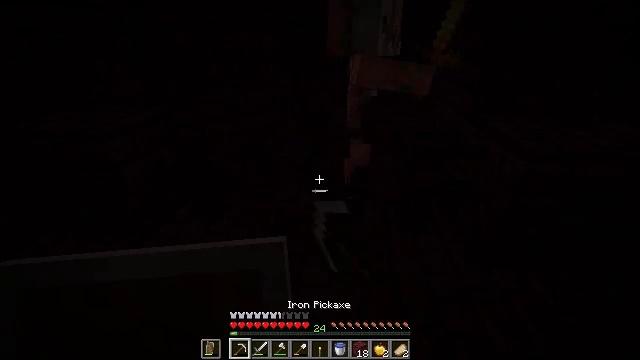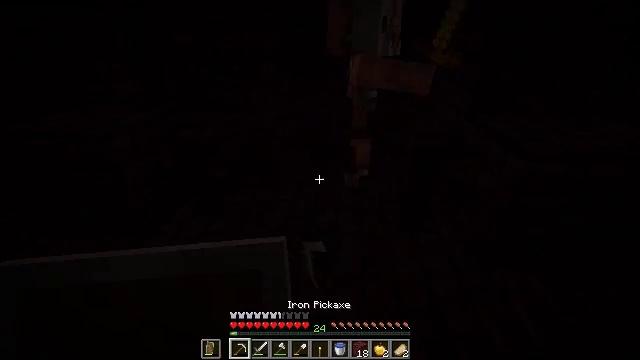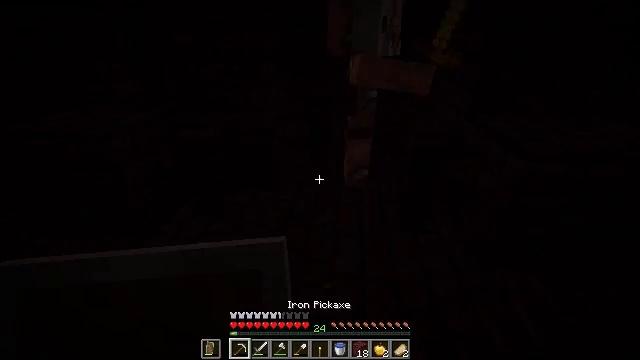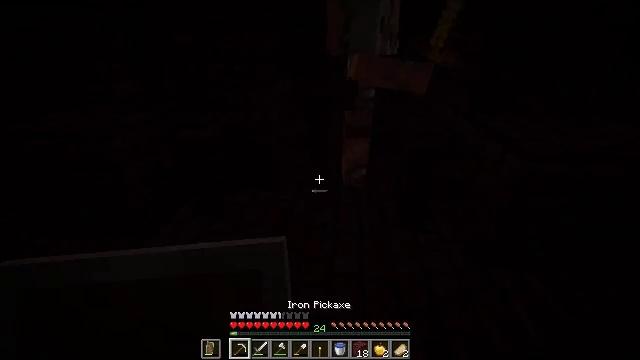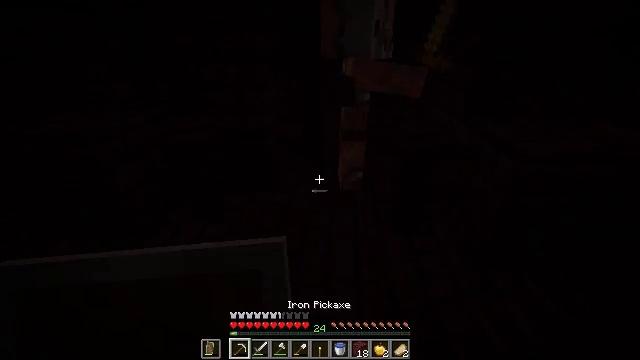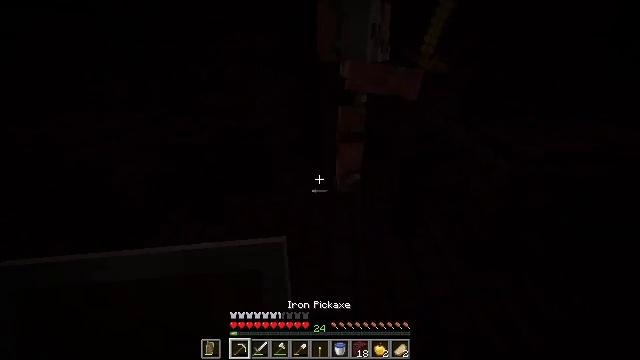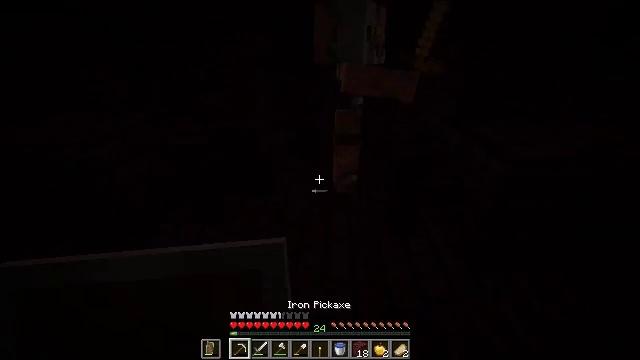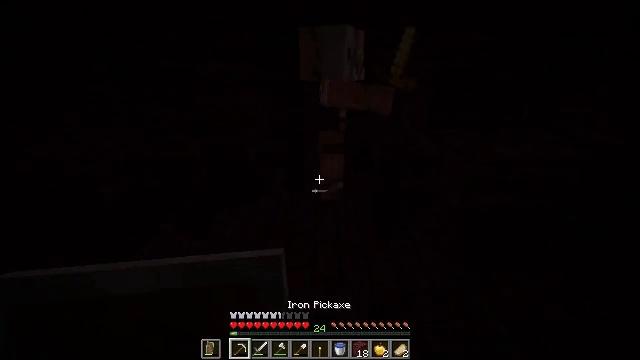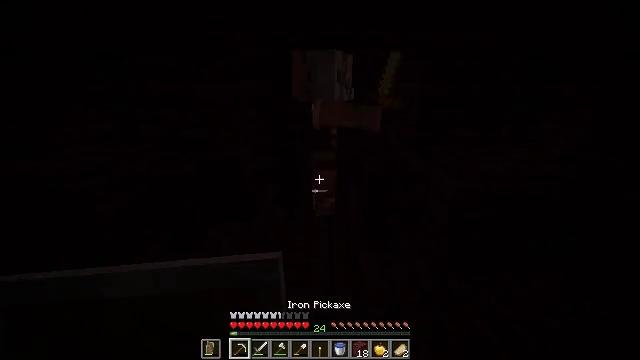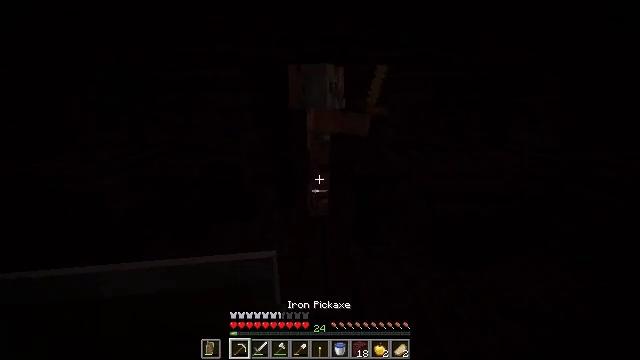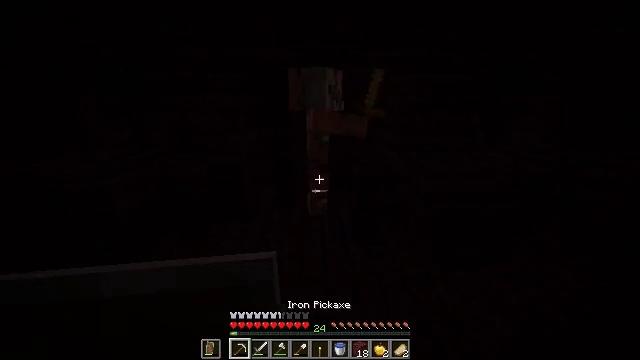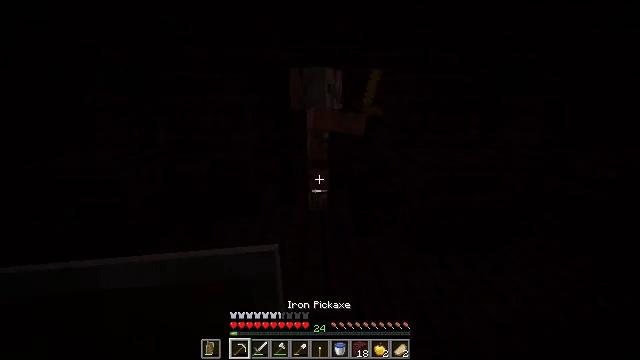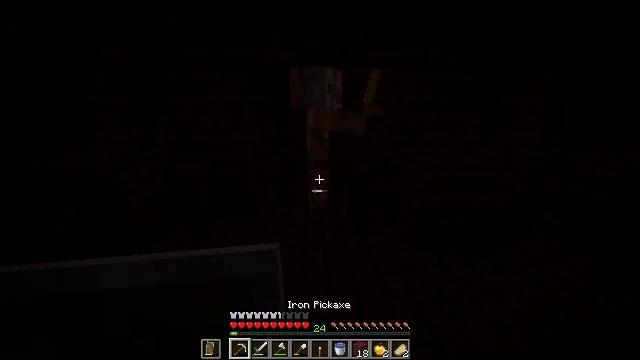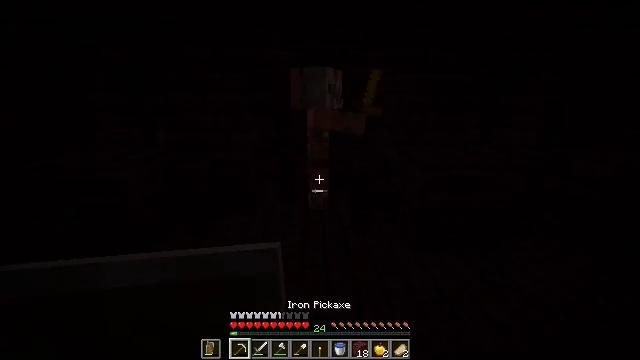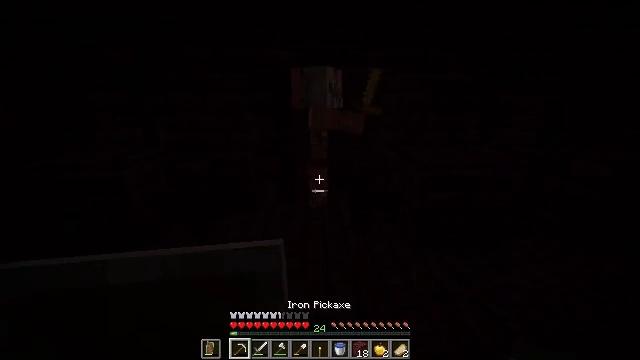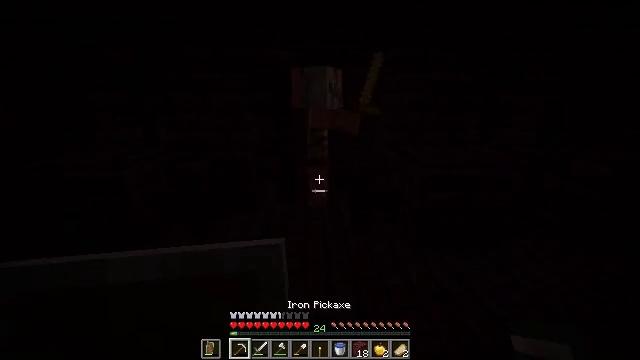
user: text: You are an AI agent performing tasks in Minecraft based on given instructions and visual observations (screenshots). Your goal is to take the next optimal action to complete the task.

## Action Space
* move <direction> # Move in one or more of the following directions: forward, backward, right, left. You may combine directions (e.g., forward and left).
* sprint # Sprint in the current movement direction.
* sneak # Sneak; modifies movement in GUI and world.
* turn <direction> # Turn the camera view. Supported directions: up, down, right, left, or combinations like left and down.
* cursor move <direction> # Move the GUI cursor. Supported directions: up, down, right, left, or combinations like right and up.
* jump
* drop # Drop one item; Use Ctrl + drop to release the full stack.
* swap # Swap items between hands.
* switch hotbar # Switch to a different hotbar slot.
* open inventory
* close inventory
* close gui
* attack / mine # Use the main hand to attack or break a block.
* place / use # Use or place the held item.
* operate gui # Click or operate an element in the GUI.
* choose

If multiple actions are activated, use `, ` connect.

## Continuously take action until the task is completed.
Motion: motion action
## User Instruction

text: Break the nether brick fence for gathering materials.
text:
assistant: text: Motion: attack / mine
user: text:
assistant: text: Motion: attack / mine
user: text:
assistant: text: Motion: no_op
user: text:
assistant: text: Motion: no_op
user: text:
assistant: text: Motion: no_op
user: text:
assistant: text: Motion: move back
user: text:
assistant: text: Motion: move back, turn right and up
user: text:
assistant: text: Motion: move back, turn right and up
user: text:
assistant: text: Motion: move back, turn up
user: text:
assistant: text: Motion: no_op
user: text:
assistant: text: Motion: no_op
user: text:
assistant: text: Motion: no_op
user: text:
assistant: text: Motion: no_op
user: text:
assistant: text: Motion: no_op
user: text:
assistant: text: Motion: no_op
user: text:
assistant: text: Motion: no_op
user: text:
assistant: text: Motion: no_op
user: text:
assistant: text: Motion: no_op
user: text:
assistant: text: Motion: no_op
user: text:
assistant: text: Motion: turn right
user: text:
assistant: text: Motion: turn right and down
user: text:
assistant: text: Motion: turn right and down
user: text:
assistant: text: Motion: no_op
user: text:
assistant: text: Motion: no_op
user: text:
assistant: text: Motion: no_op
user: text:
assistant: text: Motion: no_op
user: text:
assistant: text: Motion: attack / mine
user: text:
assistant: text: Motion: attack / mine
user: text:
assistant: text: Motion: attack / mine
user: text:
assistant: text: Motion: attack / mine